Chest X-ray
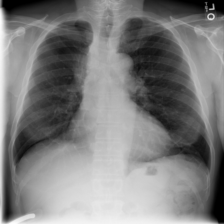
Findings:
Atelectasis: positive
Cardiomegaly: negative
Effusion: negative
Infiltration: negative
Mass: positive
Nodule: negative
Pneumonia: negative
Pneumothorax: negative
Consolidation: negative
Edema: negative
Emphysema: negative
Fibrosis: negative
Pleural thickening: negative
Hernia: negative